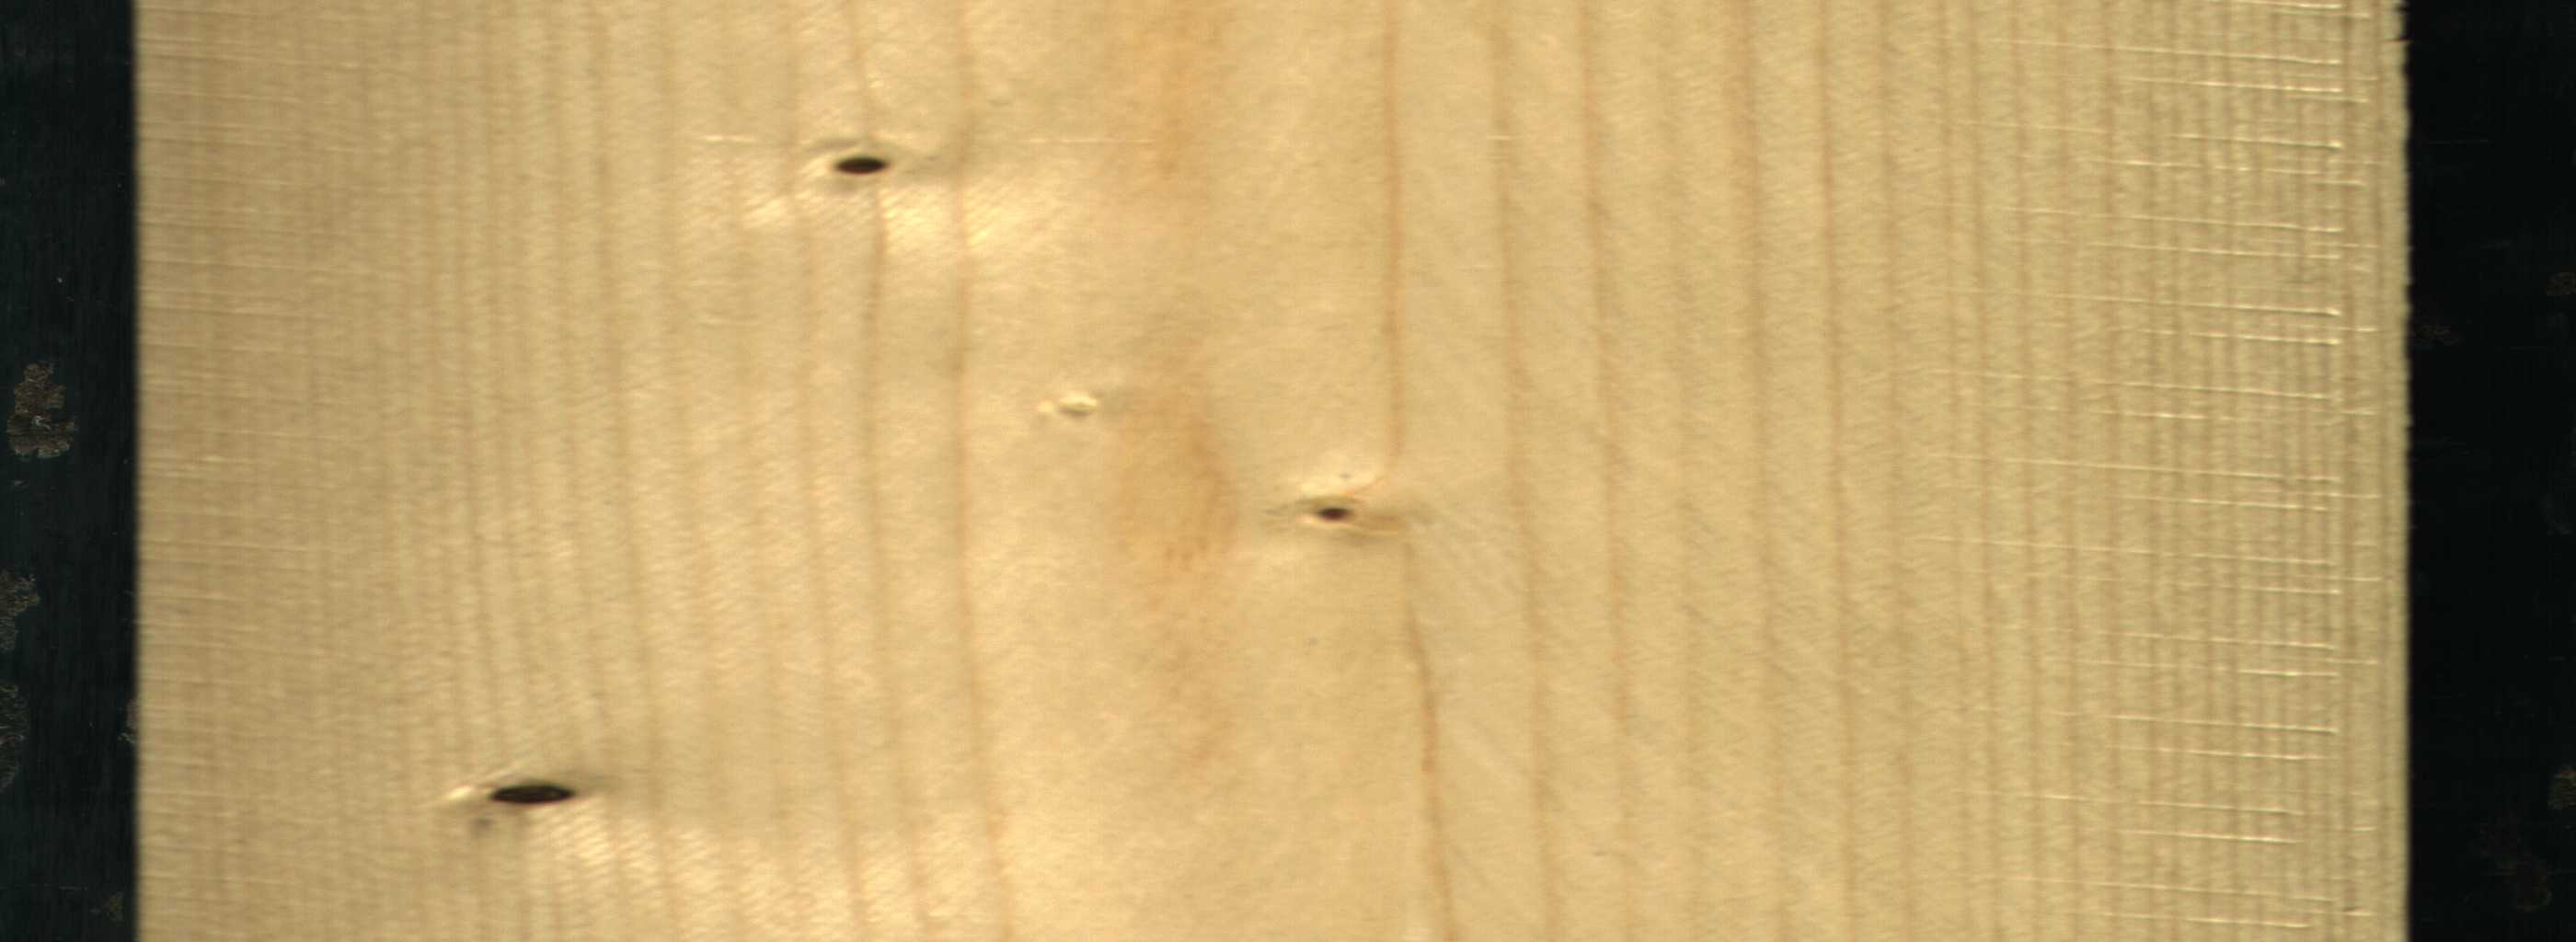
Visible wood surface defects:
Dead_Knot
Dead_Knot
Live_Knot